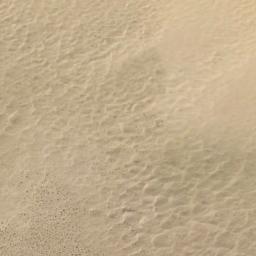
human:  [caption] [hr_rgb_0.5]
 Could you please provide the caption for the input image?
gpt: There are many lines in the desert .

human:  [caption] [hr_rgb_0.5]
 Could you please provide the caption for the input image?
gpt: This is a yellow desert with wavy stripes .

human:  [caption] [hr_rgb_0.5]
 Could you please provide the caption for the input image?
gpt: The desert has yellow sand and some small dunes and the desert terrain is flat .

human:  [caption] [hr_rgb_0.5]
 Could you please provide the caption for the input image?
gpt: The desert is full of white sand and stretches on allsides as far as the eye can see .

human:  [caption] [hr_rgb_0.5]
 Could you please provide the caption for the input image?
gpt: A yellow desert with many dunes .